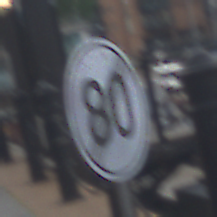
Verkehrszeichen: EndeGeschwindigkeit80
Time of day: MorningAfternoon
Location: Outdoor (Urban)
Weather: Overcast
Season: NotSpecified
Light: Natural